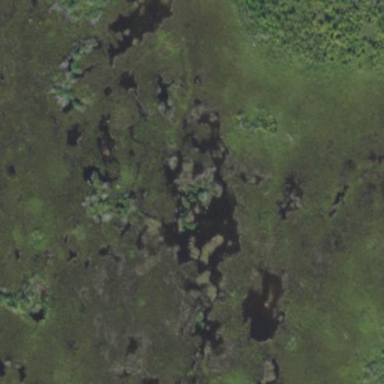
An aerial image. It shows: Saltmarsh wetland with plant community of Saltwater Marshes/Halophytic Herbaceous Prairie.